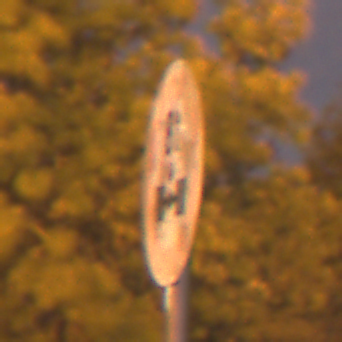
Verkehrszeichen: TatsaechlicheAchslast
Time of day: Night
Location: Outdoor (Suburban)
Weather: PartlyCloudy
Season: NotSpecified
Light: Artificial